Question: I was following <URL> and found error while trying to run the Azure SDK. Please refer the image below. Thanks.

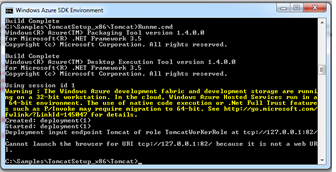
Answer: In you service configuration, the end point is defined to be type TCP and not http. As the emulator doesn't know what is behind the tcp port it doesn't open a browser to the url. If it was defined as http end point it will most probably start a browser window to connect to the endpoint.
As Java won't probably never use web roles (I have only been able to find http end point pointed to web roles) you will probably not use http end point, so you will have to open your self the browser.